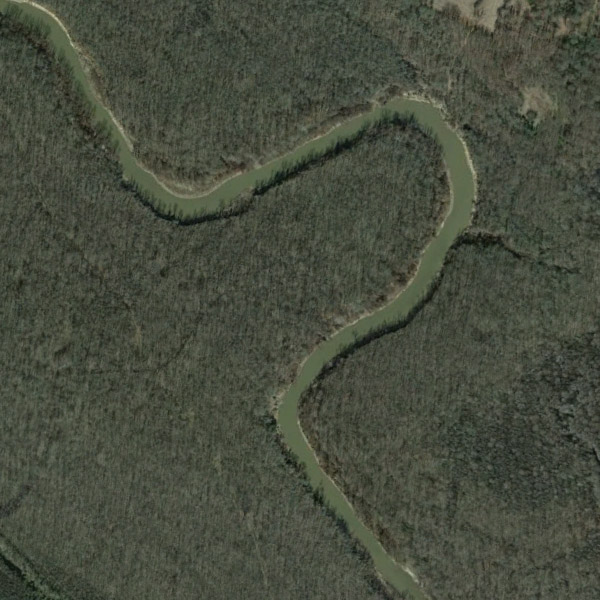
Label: River